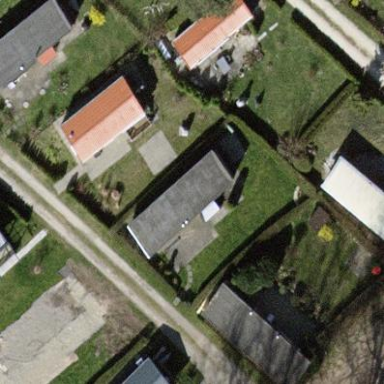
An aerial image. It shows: Static caravan.